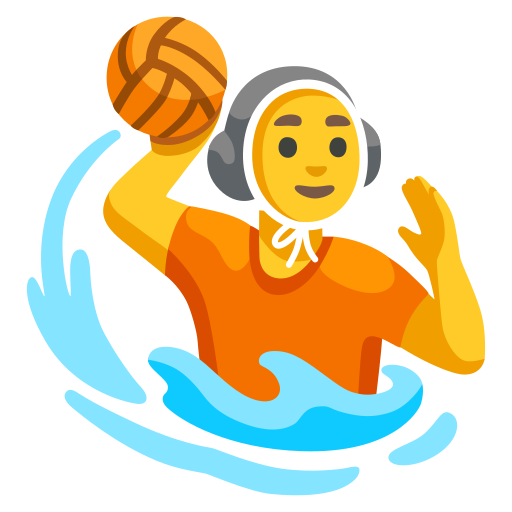
Emoji: 🤽